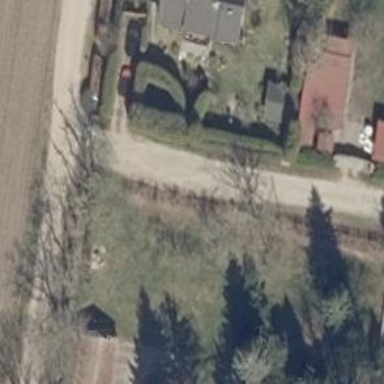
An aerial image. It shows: Residential road with gravel surface.